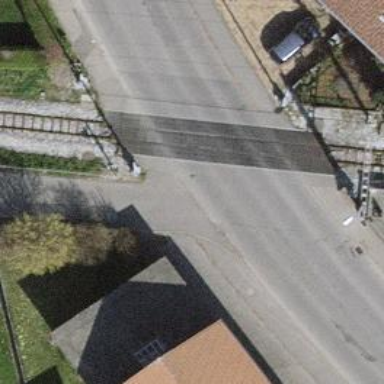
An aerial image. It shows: Railway level crossing.